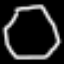
Label: octagon